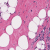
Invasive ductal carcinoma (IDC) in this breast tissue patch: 0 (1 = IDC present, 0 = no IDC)